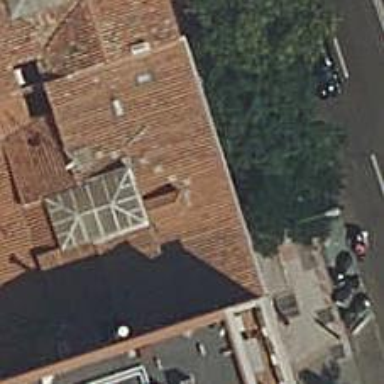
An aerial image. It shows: Restaurant.